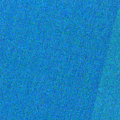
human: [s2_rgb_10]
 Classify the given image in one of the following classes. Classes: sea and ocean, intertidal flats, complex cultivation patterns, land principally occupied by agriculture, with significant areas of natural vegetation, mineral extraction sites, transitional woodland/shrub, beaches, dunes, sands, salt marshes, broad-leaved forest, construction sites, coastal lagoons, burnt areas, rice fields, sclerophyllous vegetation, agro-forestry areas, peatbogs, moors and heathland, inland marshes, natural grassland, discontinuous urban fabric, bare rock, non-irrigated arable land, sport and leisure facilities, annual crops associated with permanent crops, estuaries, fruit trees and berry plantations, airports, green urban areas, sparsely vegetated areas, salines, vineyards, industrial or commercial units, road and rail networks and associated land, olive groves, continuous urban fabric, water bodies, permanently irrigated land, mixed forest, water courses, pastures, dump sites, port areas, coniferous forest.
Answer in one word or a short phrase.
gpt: sea and ocean